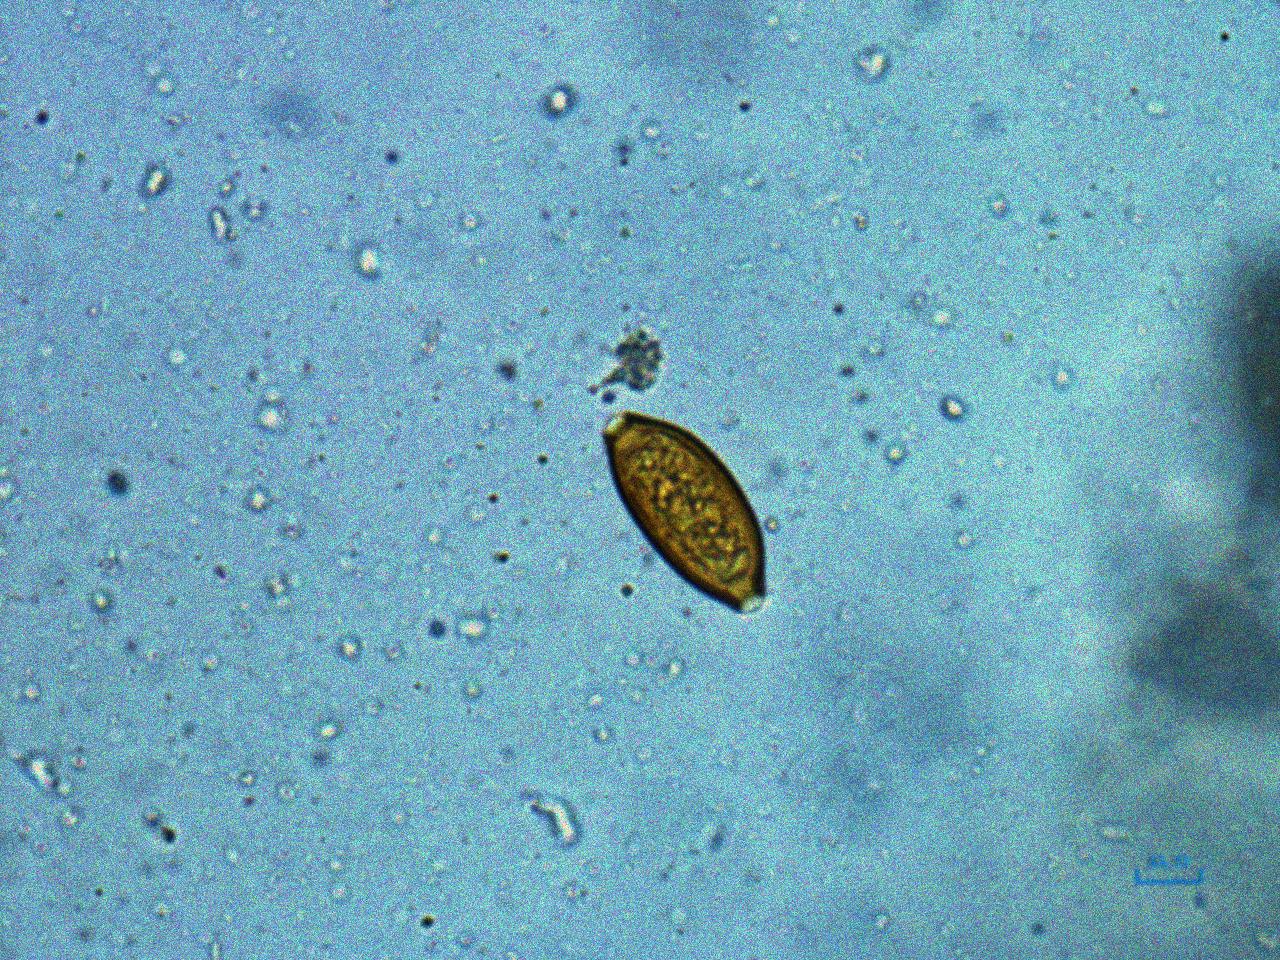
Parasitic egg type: Trichuris trichiura